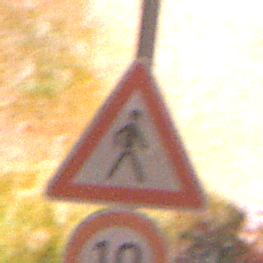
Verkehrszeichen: FussgaengerLinks
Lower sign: Geschwindigkeit10
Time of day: Night
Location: Outdoor (Nature)
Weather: Clear
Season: NotSpecified
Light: Natural